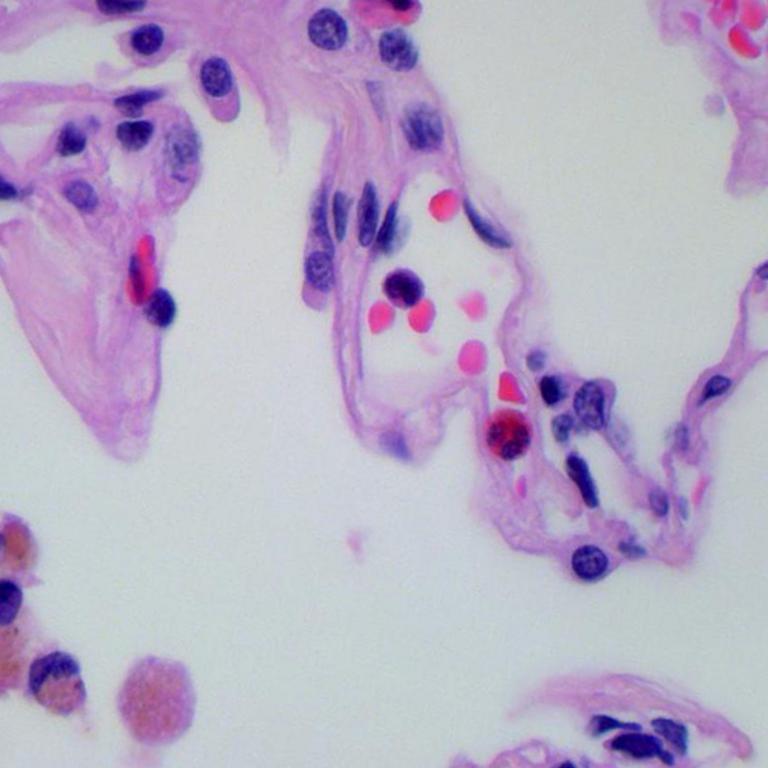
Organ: lung
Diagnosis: benign